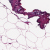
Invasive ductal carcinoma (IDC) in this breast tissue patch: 0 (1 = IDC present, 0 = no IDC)